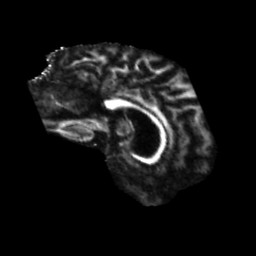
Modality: FA
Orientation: sagittal
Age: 55
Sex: male
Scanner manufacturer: siemens
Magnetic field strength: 3 T
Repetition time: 5.47 s
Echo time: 0.0854 s